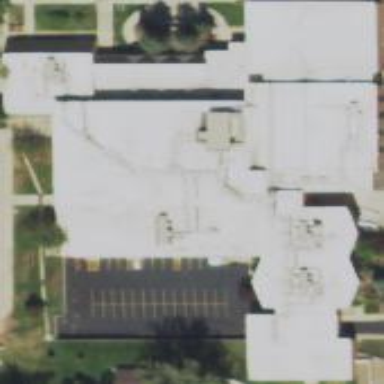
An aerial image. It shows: Flat-roofed school building.